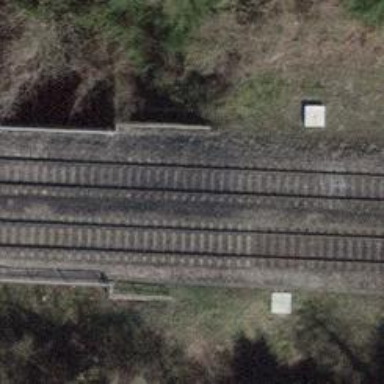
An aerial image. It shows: Viaduct railway track with single electrified contact line.